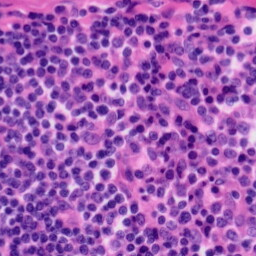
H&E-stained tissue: Tonsil